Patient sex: F
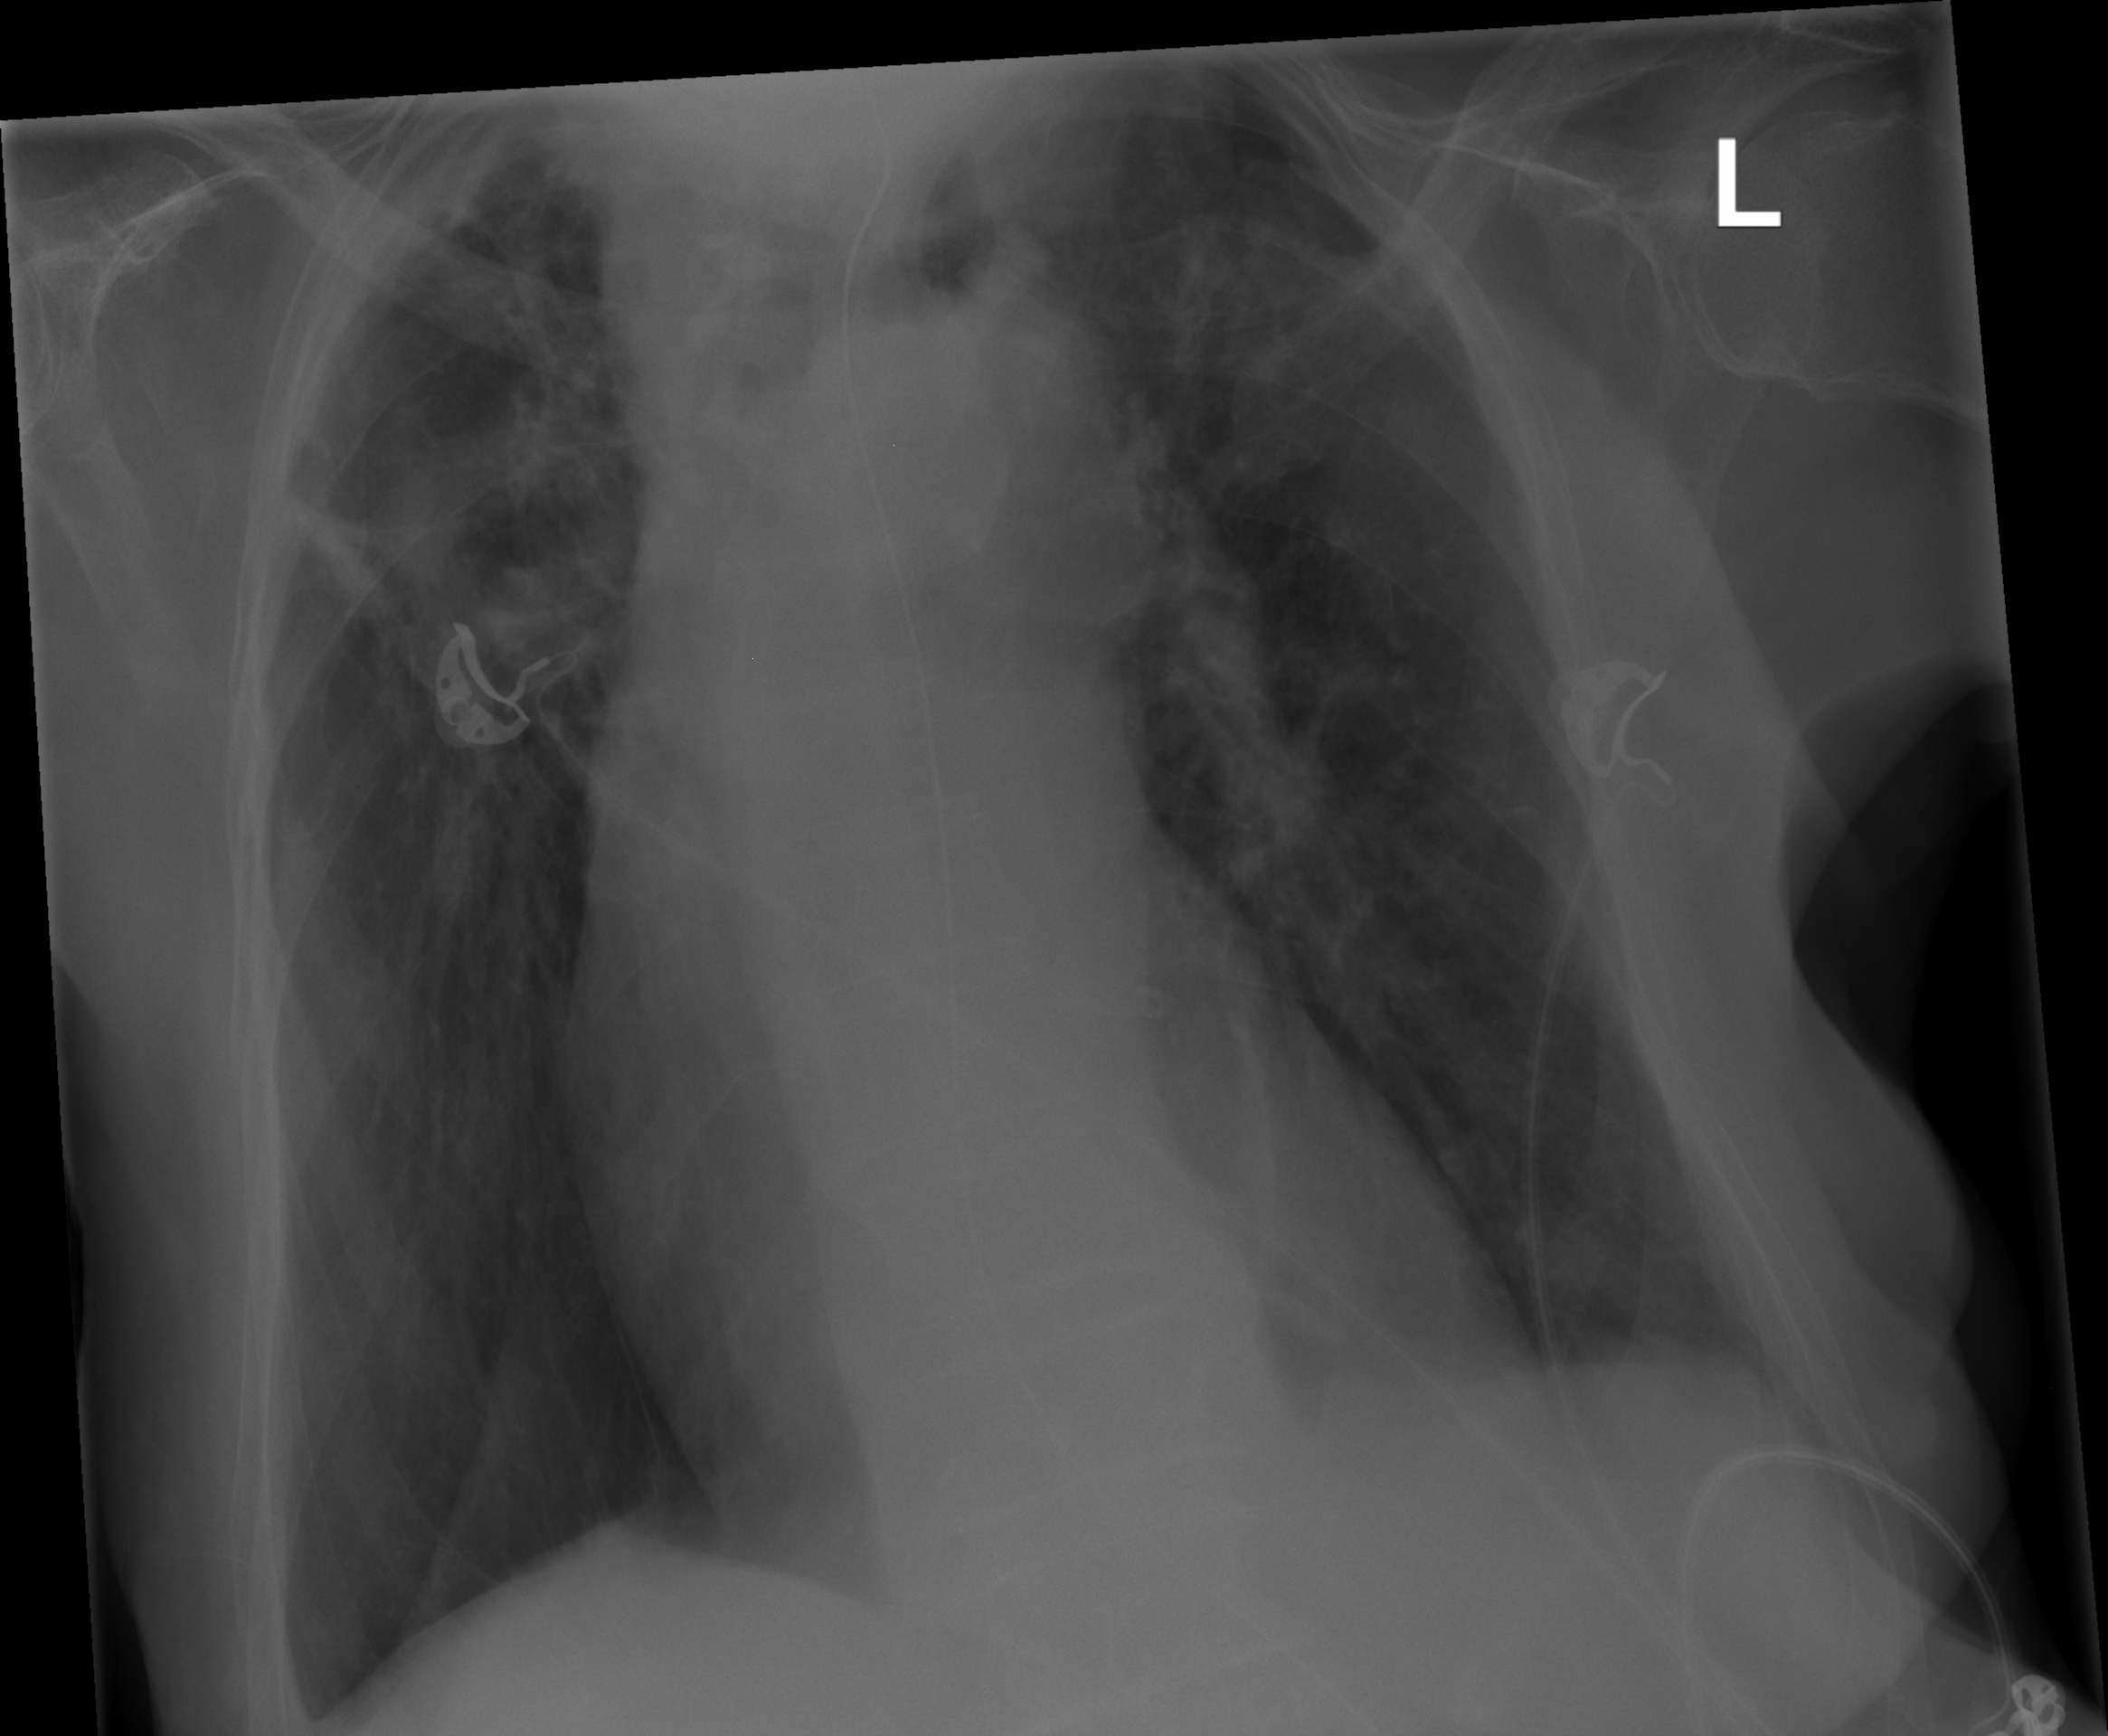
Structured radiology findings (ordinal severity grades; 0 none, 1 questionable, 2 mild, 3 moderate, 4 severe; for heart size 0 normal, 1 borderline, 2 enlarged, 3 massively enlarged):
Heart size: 2
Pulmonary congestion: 0
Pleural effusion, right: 0
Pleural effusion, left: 0
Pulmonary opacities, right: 1
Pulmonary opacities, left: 0
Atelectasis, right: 2
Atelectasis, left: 0